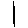
Label: line